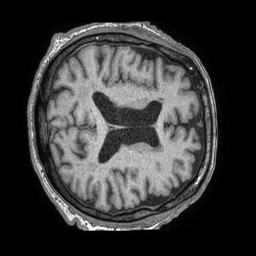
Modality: T1w
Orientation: axial
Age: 69
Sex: male
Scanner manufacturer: philips
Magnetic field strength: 1.5 T
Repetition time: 0.007672 s
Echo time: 0.003491 s